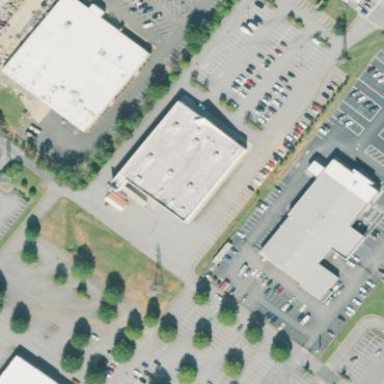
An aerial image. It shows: Retail building.